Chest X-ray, PA view. Patient: 45 years old, sex M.
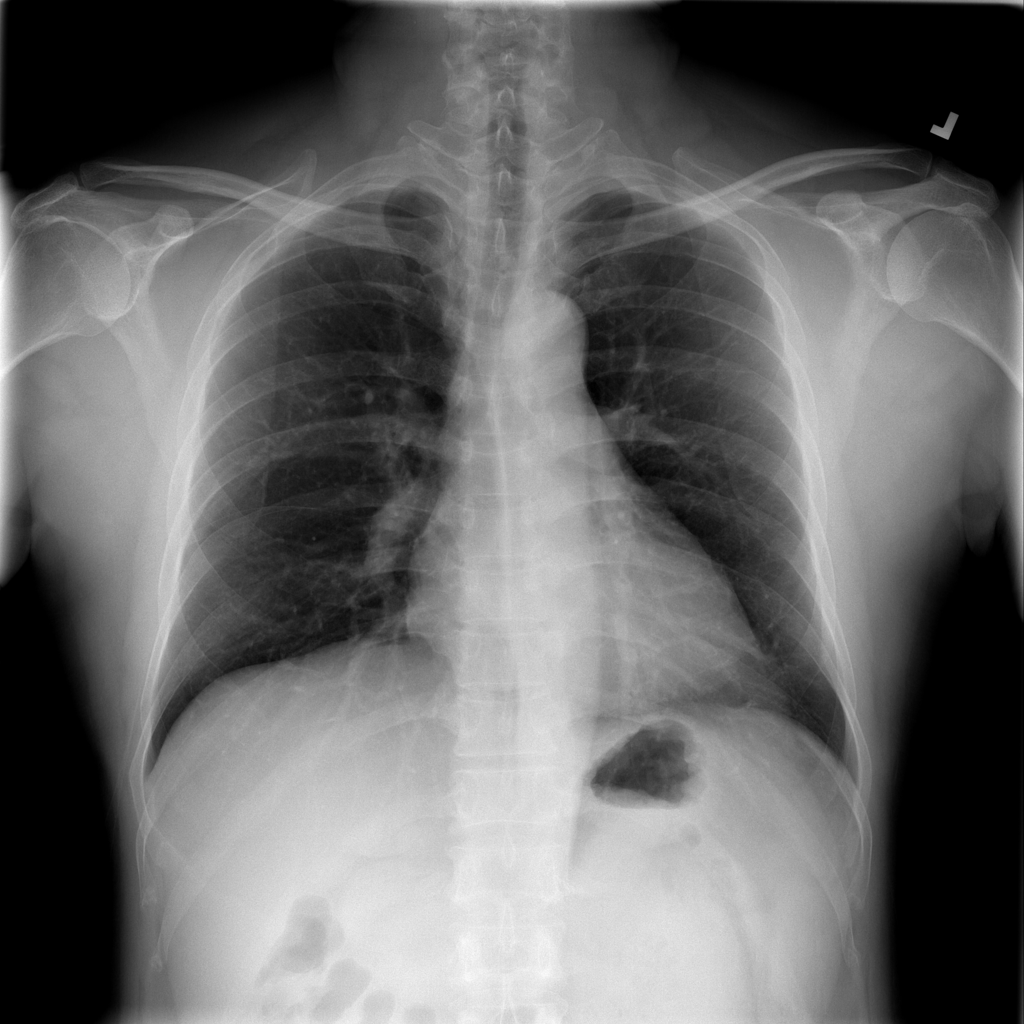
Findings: No Finding